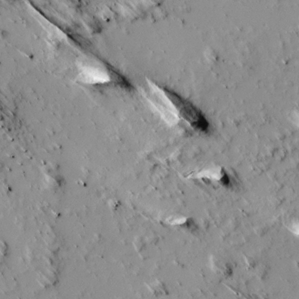
Label: non_frost